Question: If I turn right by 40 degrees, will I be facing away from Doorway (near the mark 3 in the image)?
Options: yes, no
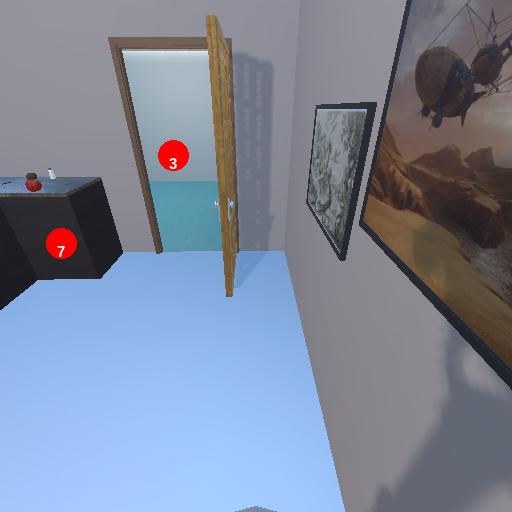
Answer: yes